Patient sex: F
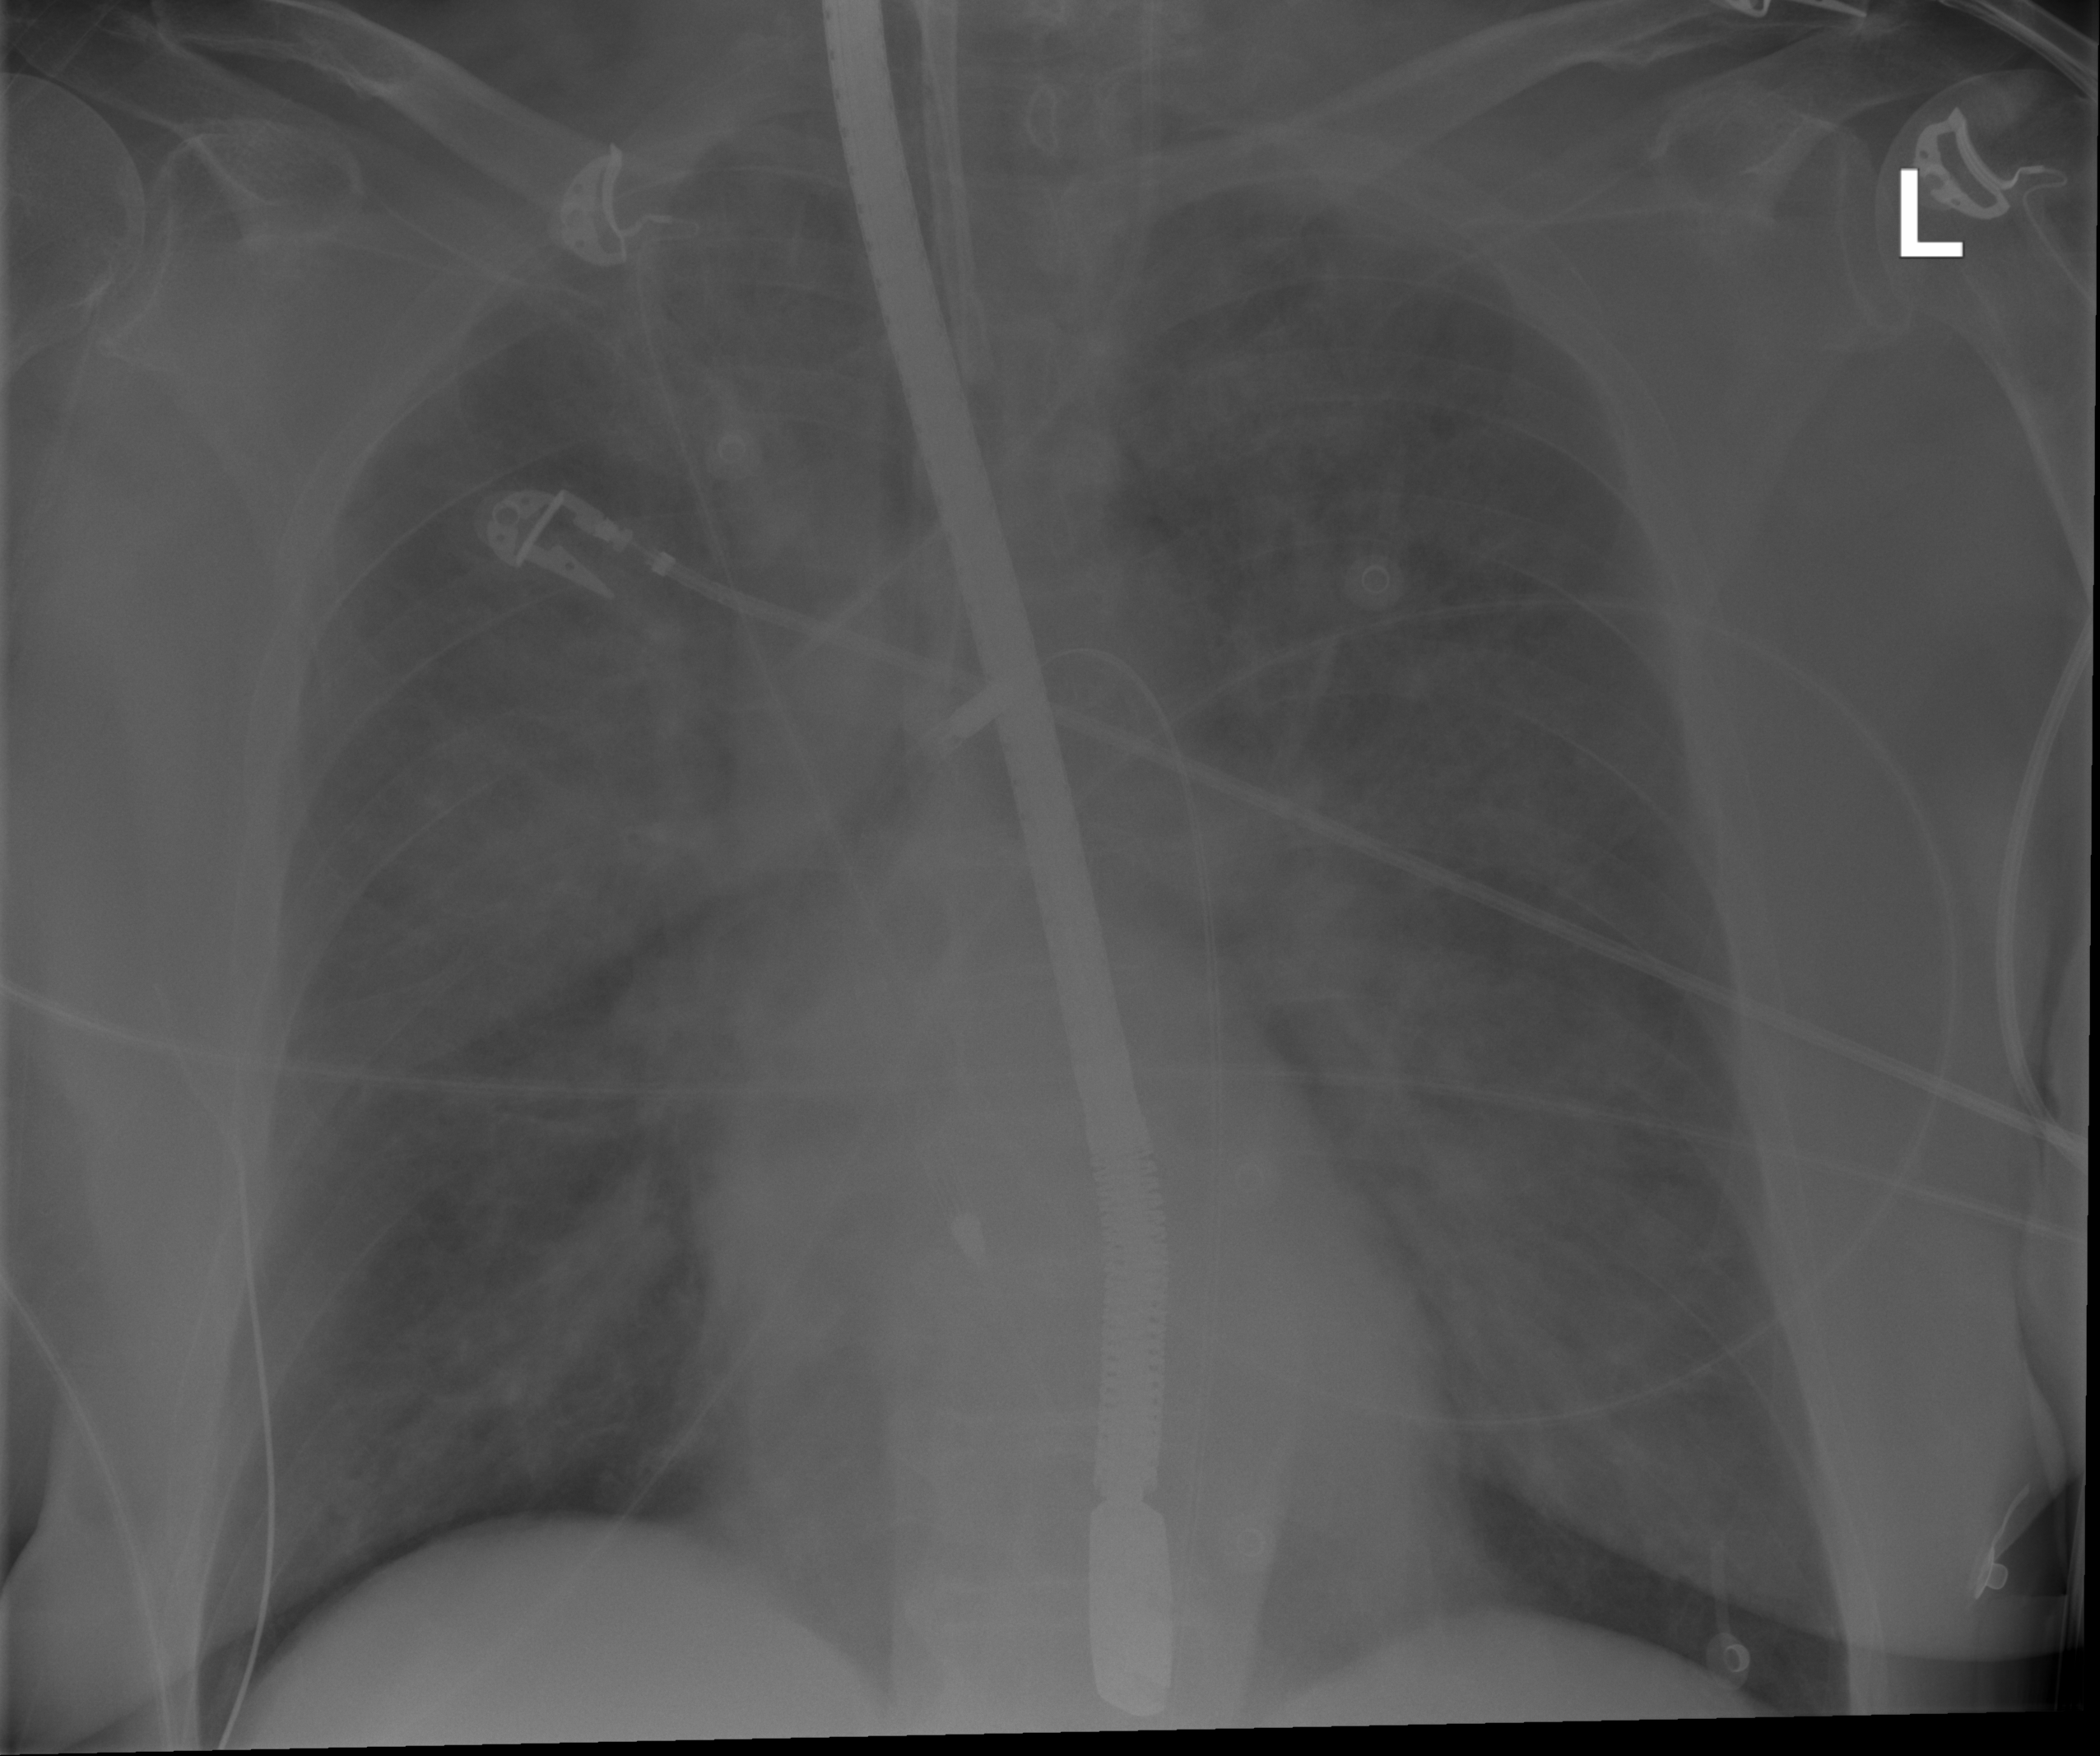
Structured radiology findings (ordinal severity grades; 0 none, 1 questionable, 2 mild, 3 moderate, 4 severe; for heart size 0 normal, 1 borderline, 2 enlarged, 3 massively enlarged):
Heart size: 0
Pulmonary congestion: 0
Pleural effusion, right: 0
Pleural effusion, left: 0
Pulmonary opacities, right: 2
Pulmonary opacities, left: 2
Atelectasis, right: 2
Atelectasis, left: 2